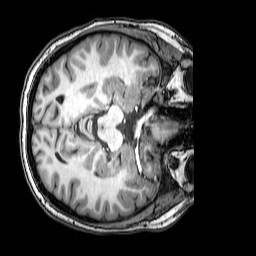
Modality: T1w
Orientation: axial
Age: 19
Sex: female